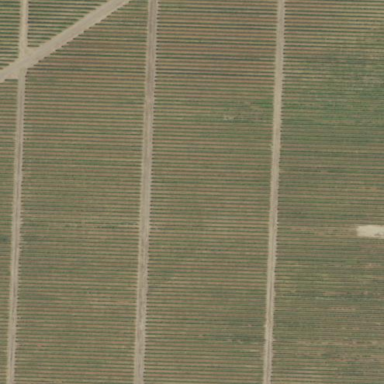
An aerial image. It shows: Orchard.